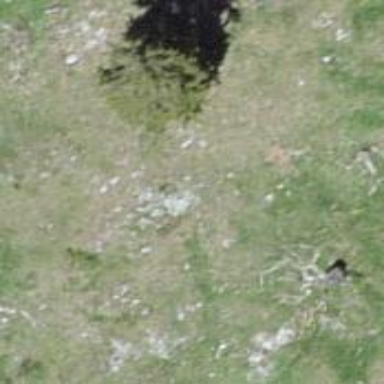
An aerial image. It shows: Needle-leaved tree in natural setting.